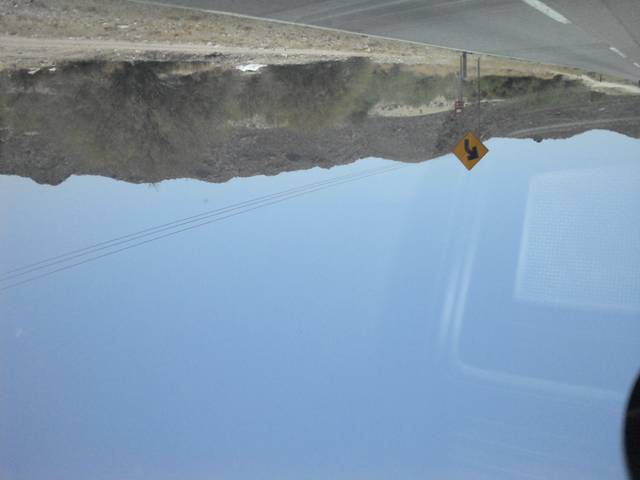
Region: Mexico
Coordinates: 28.998, -110.97